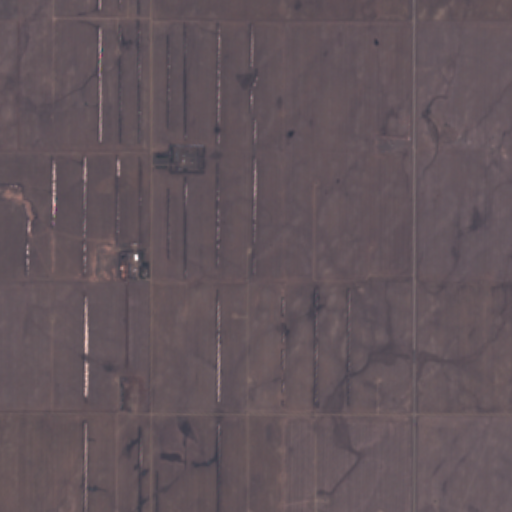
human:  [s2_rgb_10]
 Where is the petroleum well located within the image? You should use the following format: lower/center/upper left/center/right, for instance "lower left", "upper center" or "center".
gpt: The petroleum well is located in the lower center of the image.
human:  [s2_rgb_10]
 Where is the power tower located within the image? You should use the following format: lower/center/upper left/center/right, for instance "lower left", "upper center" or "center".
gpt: The power tower is located in the lower center of the image.
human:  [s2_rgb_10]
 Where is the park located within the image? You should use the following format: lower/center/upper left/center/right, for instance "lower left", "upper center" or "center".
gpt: There is no park in the image.